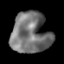
Tissue: lung
Cell type: Epithelial cells
Senescence score: 0.1653
Nuclear area (px): 1515
Mean DAPI intensity: 115.958